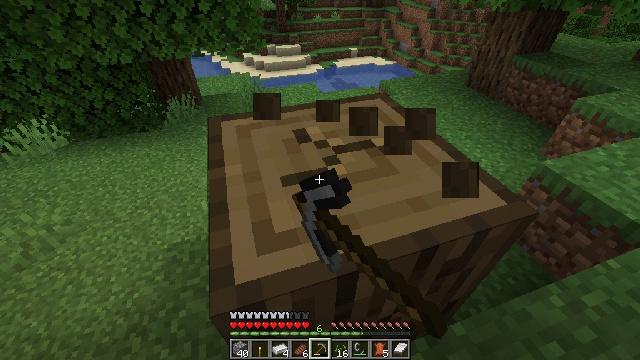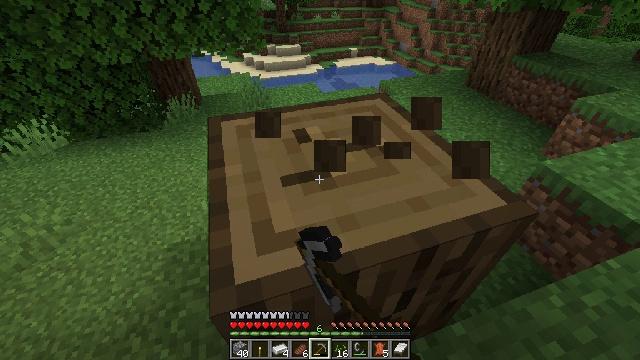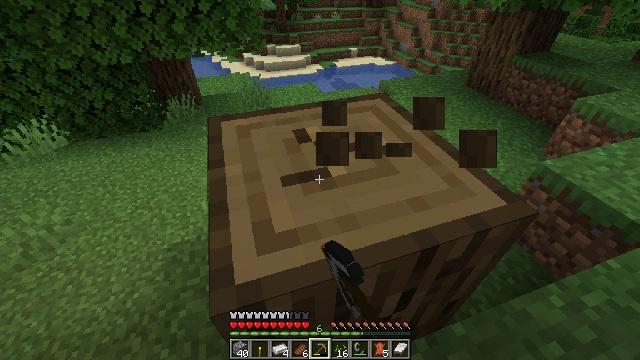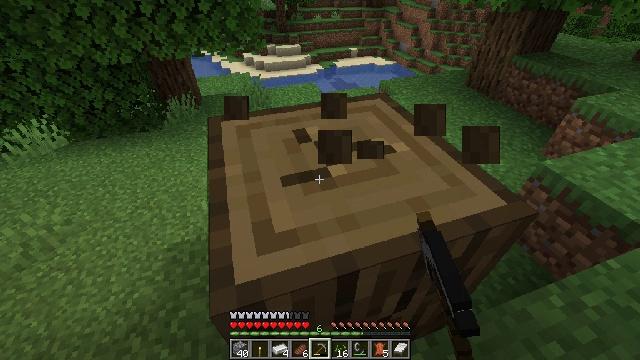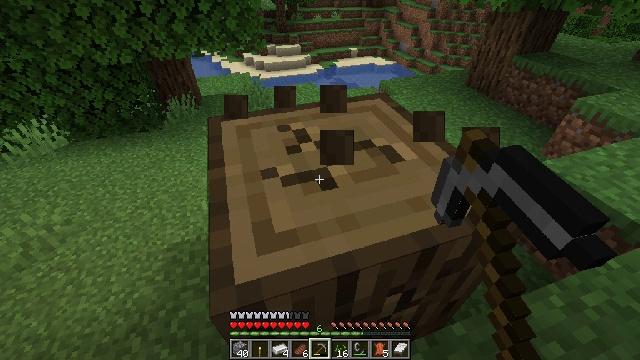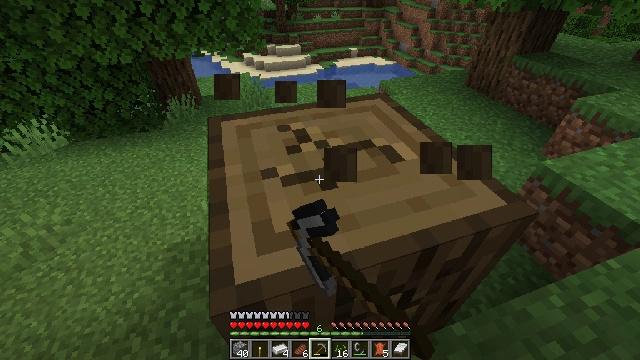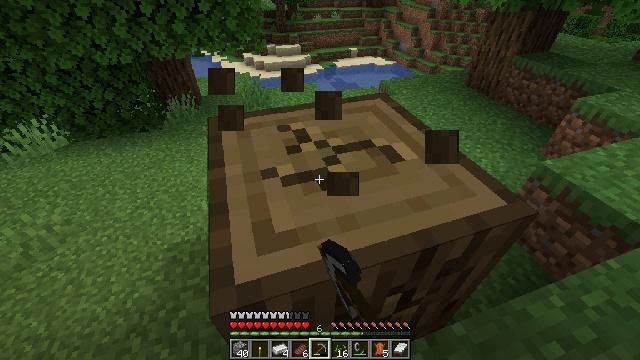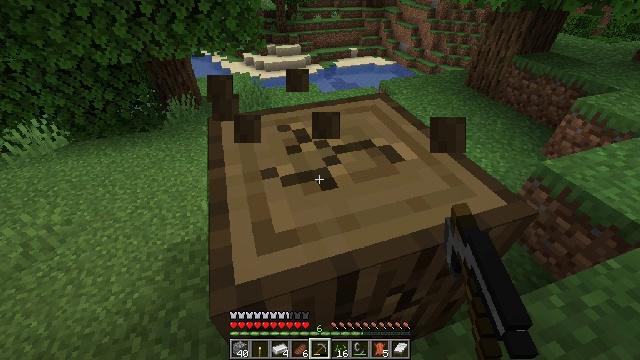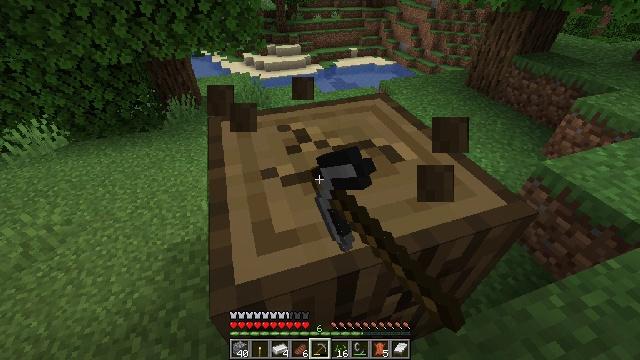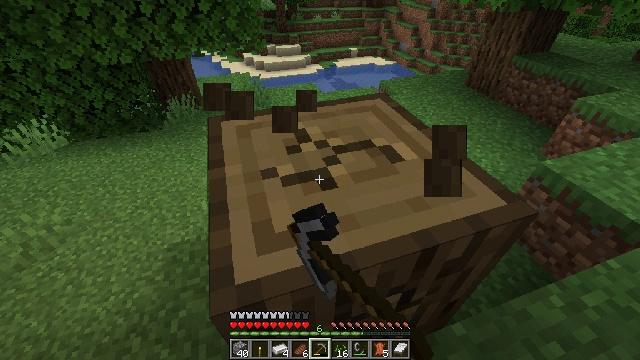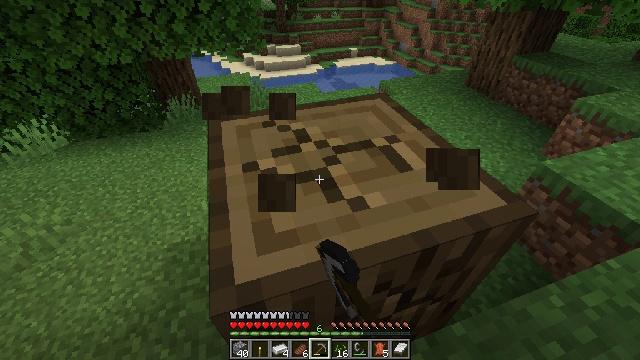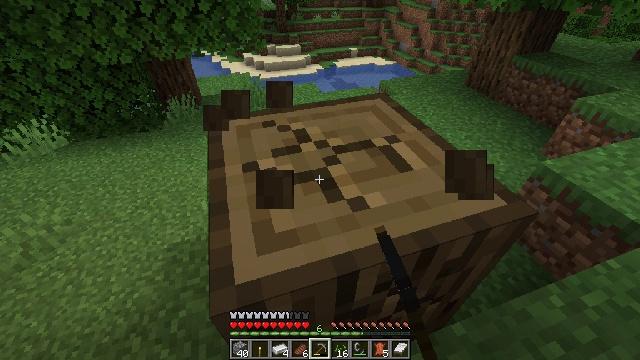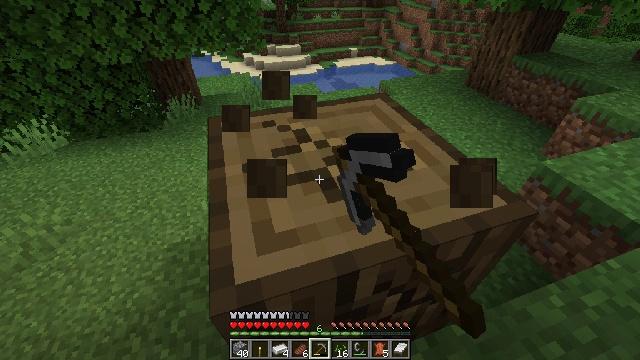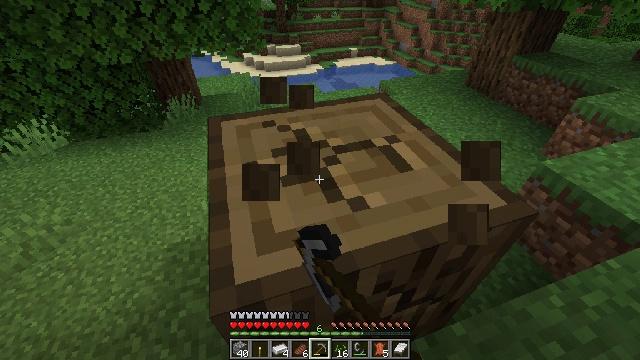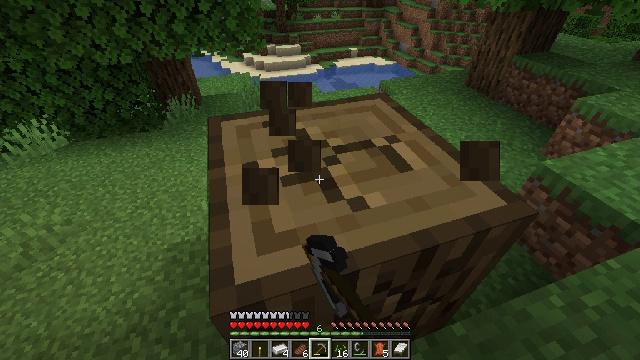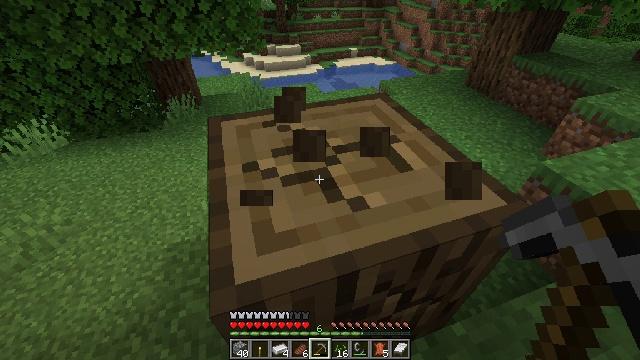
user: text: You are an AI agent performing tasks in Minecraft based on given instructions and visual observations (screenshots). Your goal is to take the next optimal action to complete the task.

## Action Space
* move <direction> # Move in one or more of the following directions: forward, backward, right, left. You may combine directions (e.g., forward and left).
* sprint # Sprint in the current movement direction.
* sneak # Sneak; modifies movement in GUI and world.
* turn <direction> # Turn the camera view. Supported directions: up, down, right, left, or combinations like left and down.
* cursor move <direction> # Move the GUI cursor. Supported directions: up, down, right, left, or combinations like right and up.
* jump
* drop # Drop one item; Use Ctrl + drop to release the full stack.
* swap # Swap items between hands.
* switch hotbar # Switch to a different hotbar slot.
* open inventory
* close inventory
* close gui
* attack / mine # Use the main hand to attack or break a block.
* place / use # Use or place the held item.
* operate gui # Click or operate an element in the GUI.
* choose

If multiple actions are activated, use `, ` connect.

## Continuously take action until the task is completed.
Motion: motion action
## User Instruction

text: Chop down the oak log.
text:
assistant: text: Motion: attack / mine
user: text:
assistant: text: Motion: attack / mine
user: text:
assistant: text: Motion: attack / mine
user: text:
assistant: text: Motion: attack / mine
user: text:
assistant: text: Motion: attack / mine
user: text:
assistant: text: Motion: attack / mine
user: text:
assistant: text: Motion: attack / mine
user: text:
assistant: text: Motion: attack / mine
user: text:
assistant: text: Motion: attack / mine
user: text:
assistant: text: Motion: attack / mine
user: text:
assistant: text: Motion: attack / mine
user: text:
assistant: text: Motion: attack / mine
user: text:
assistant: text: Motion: attack / mine
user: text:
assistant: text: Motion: attack / mine
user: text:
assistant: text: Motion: attack / mine
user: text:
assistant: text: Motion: attack / mine
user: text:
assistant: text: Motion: attack / mine
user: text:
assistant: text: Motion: attack / mine
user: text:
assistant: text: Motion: attack / mine
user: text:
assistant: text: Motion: attack / mine
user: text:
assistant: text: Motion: attack / mine
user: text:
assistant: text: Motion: attack / mine
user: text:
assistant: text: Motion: attack / mine
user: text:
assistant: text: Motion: attack / mine
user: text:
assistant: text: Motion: attack / mine
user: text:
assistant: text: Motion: attack / mine
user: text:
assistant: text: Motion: attack / mine
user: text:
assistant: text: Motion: attack / mine
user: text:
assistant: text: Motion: attack / mine
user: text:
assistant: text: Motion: attack / mine